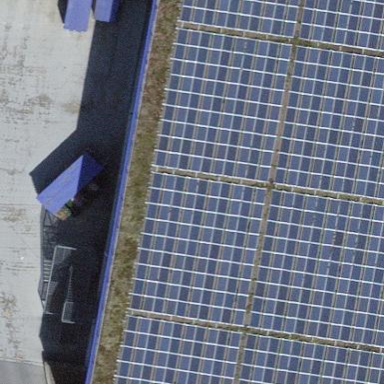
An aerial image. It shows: Solar power generator.